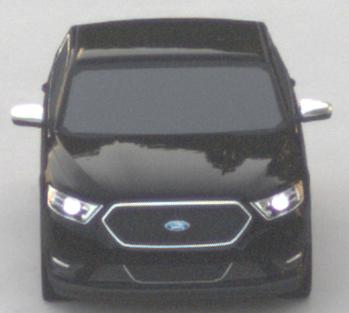
Make: Ford
Model: Taurus
Detailed model: SHO
Model produced from: 2012
Model produced until: 2019
Doors: 4
Color: black
Road condition: dry road
Daytime: sunrise or sunset
Contrast: low contrast